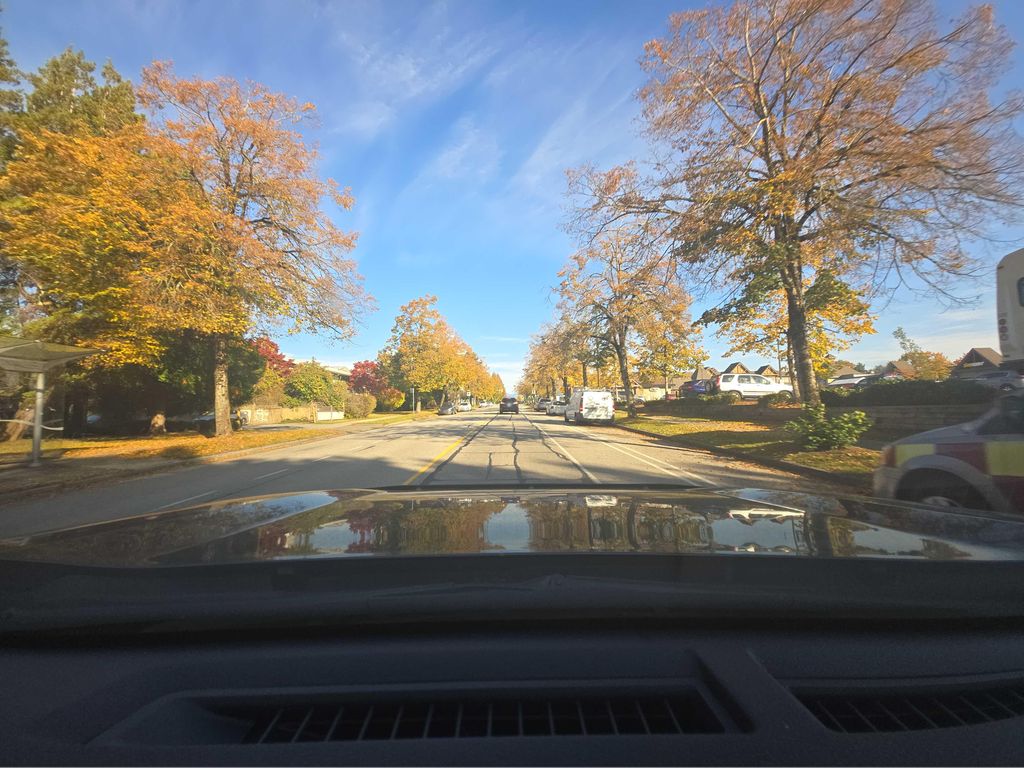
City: vancouver